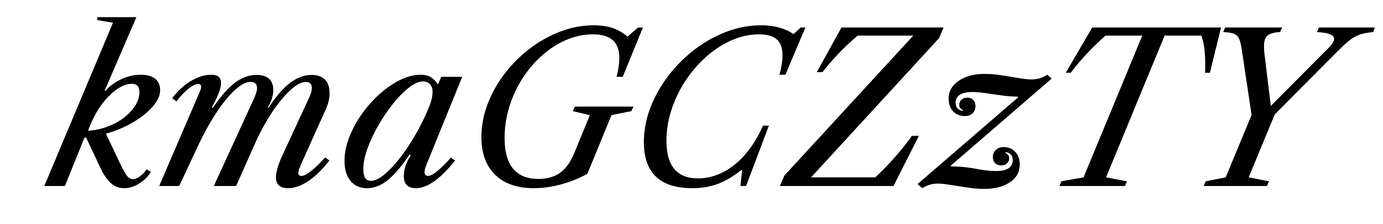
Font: LibreCaslonText-Italic_Italic